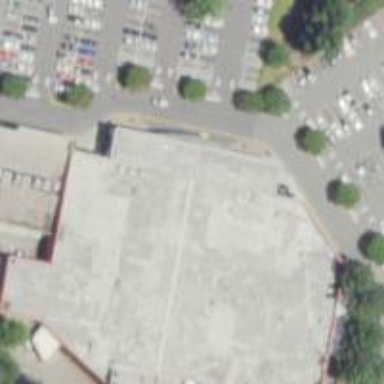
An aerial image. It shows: Supermarket.